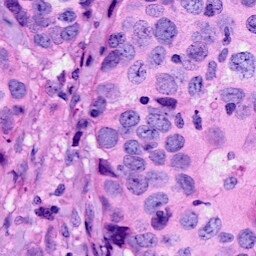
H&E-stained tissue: Breast